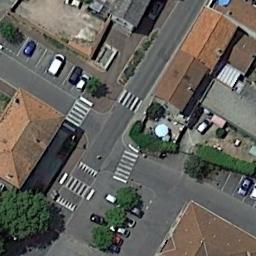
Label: intersection